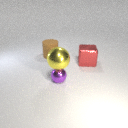
large brown rubber cylinder behind large red metal cube